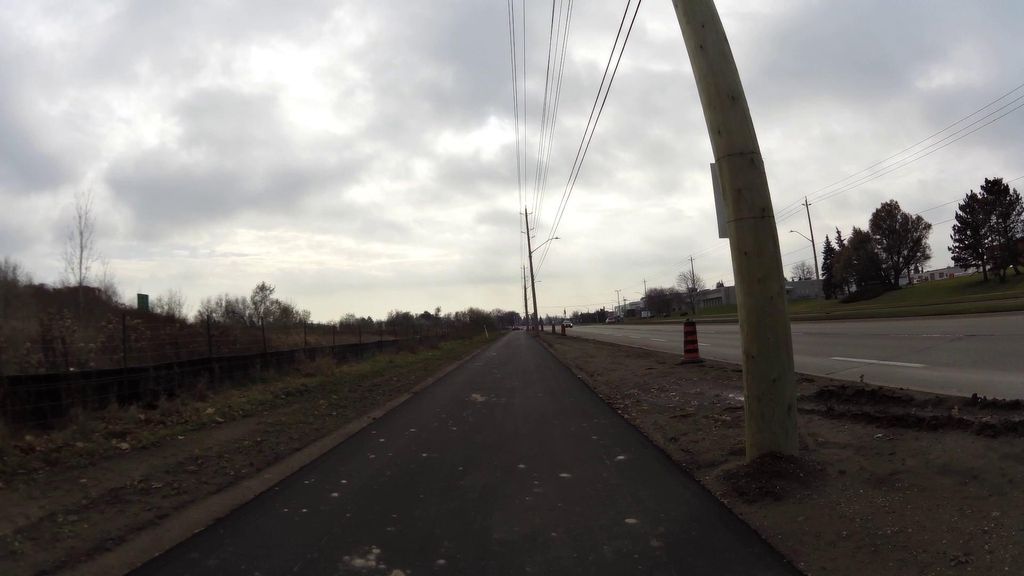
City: kitchener-waterloo